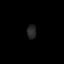
Tissue: lung
Cell type: Myeloid cells
Senescence score: 0.694
Nuclear area (px): 123
Mean DAPI intensity: 38.764